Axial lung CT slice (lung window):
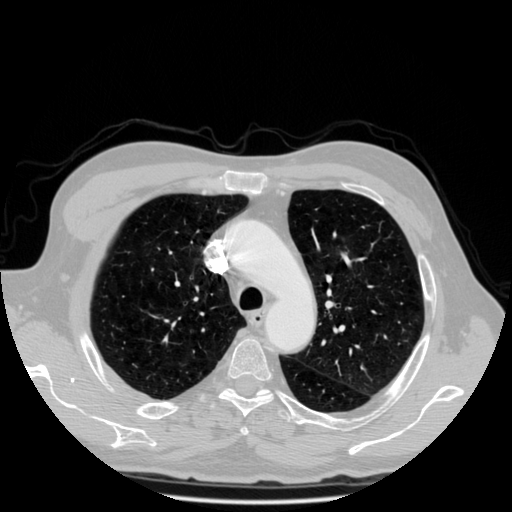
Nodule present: no